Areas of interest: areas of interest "Yu Wang Xibay International"
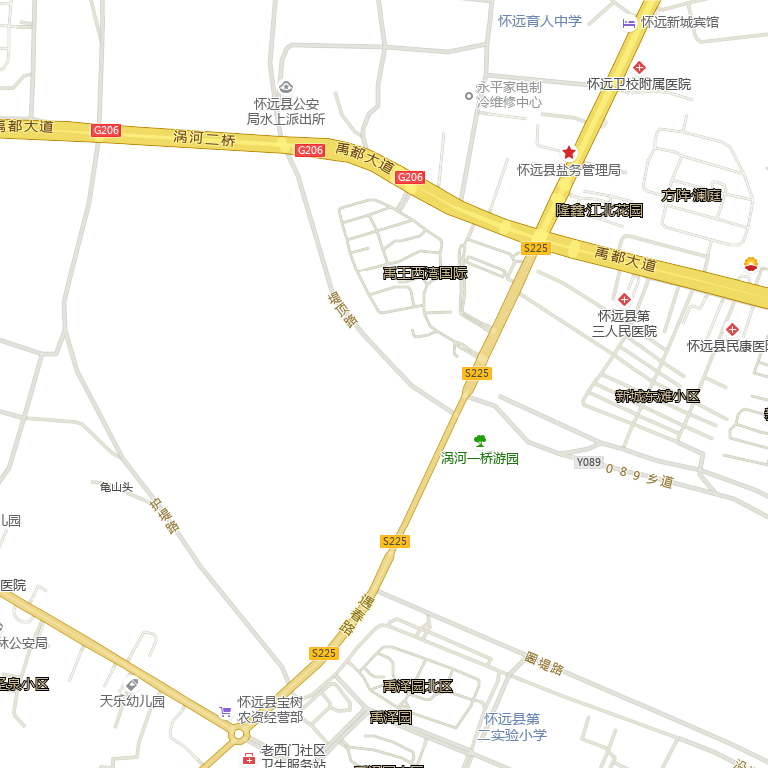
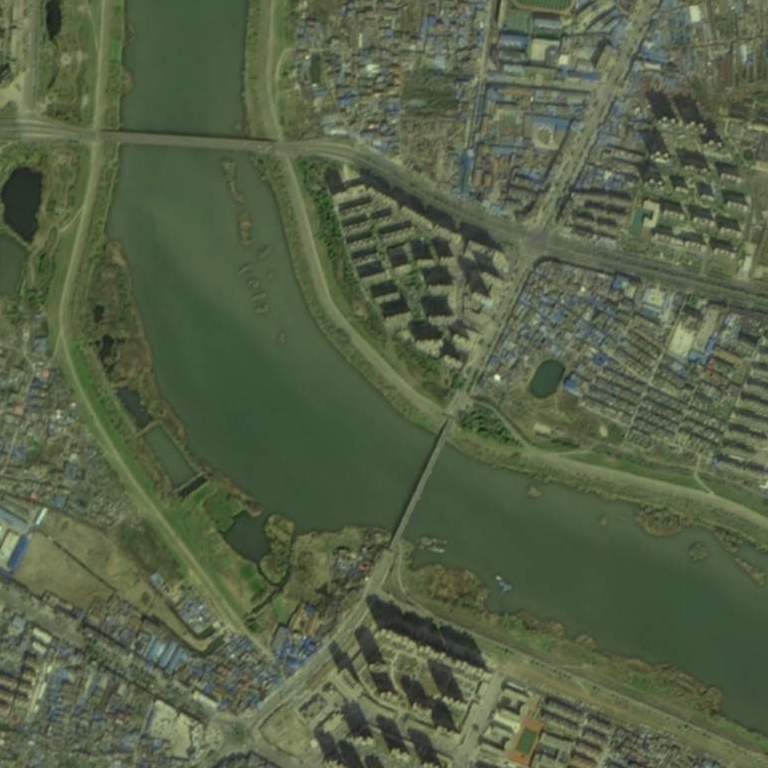